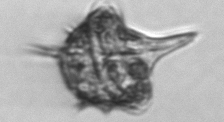
Label: Amylax